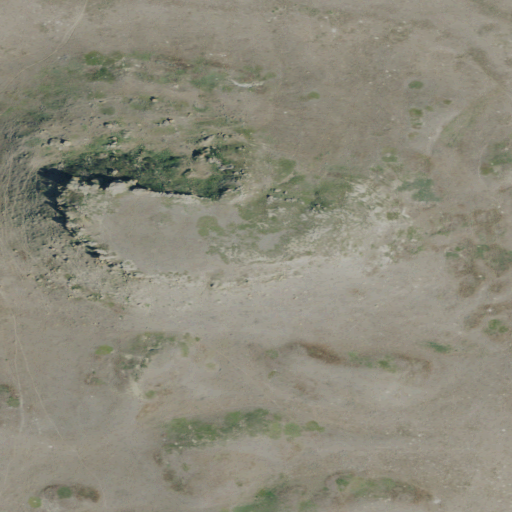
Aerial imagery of mountain in Montana named Square Butte containing grassland and shrub